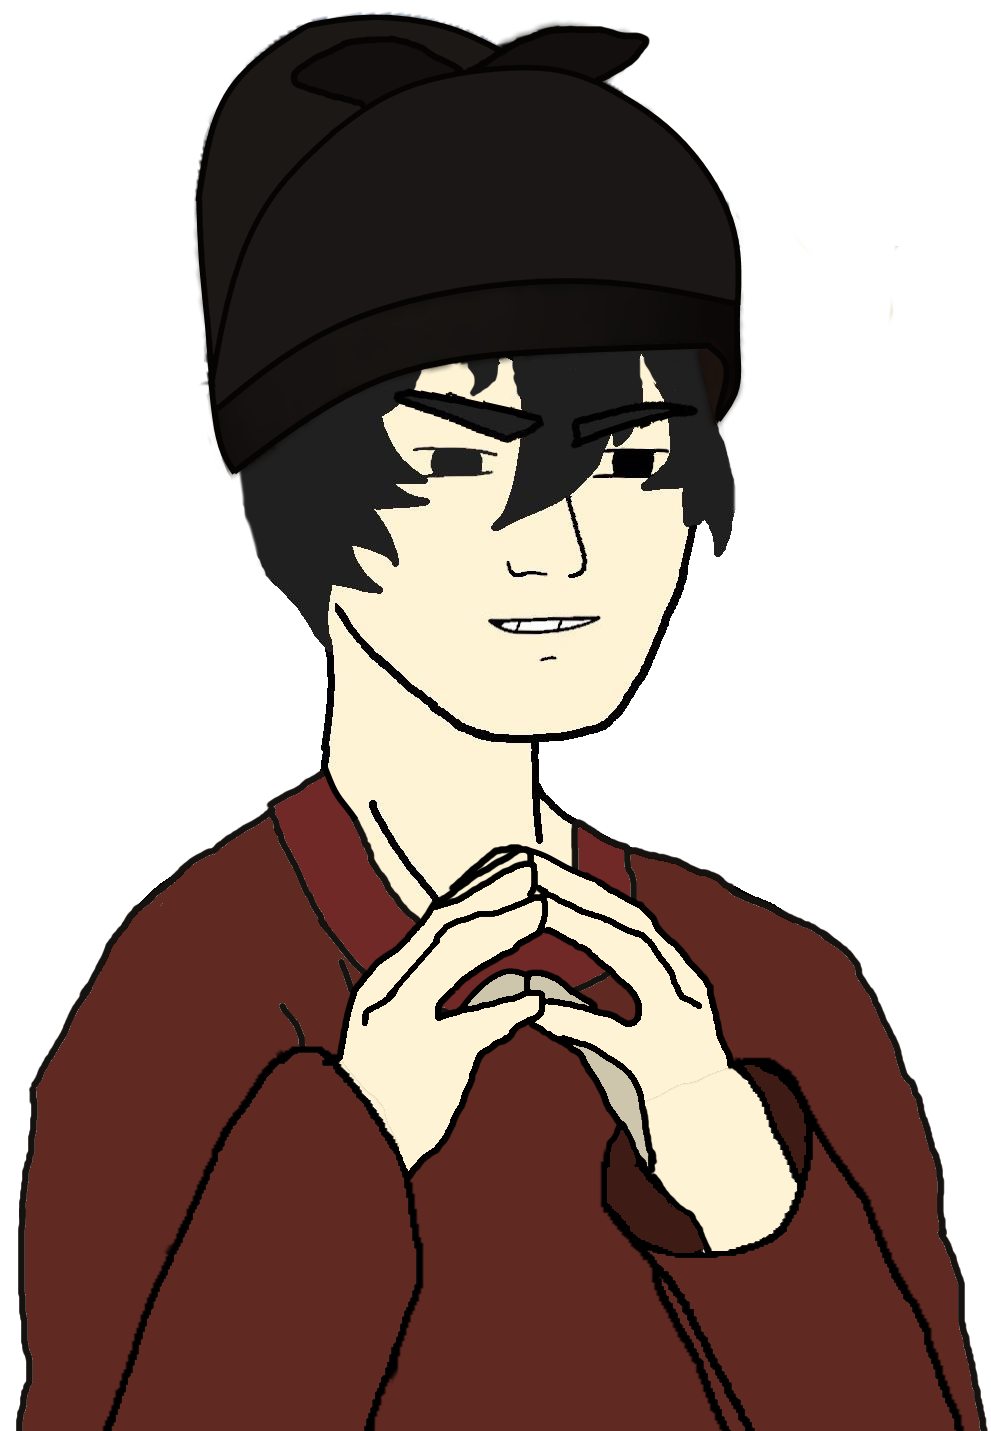
Label: 5_Twinkjak